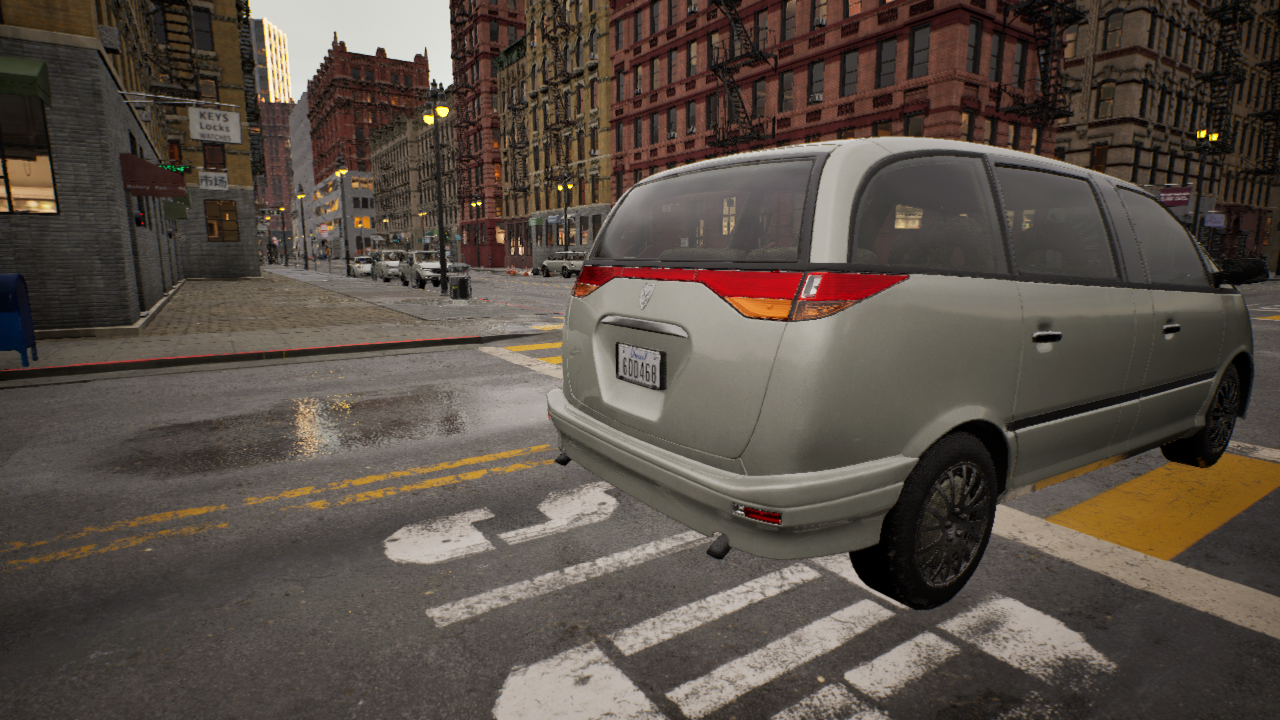
Venue: residential
Lighting: golden hour
Vehicle rig: minivan